Interaction volume radius: 5 \u00c5
Interaction volume height: 25 \u00c5
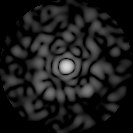
Disorder parameter: 0.8527